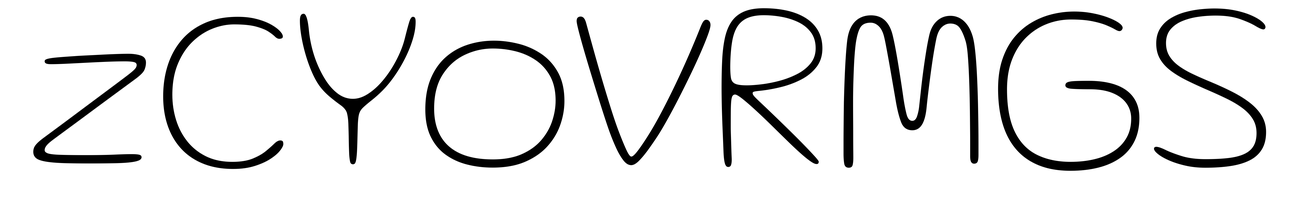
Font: Gluten_Thin